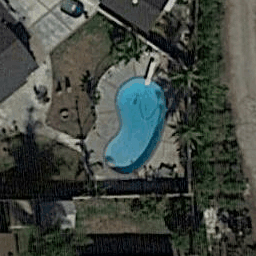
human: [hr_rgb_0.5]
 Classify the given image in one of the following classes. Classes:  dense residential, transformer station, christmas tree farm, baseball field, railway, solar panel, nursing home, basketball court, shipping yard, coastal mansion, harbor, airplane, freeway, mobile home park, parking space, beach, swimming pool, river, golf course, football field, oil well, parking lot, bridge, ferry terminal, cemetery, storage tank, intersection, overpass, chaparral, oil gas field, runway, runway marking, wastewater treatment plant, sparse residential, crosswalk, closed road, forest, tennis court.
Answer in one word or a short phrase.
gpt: swimming pool